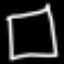
Label: square